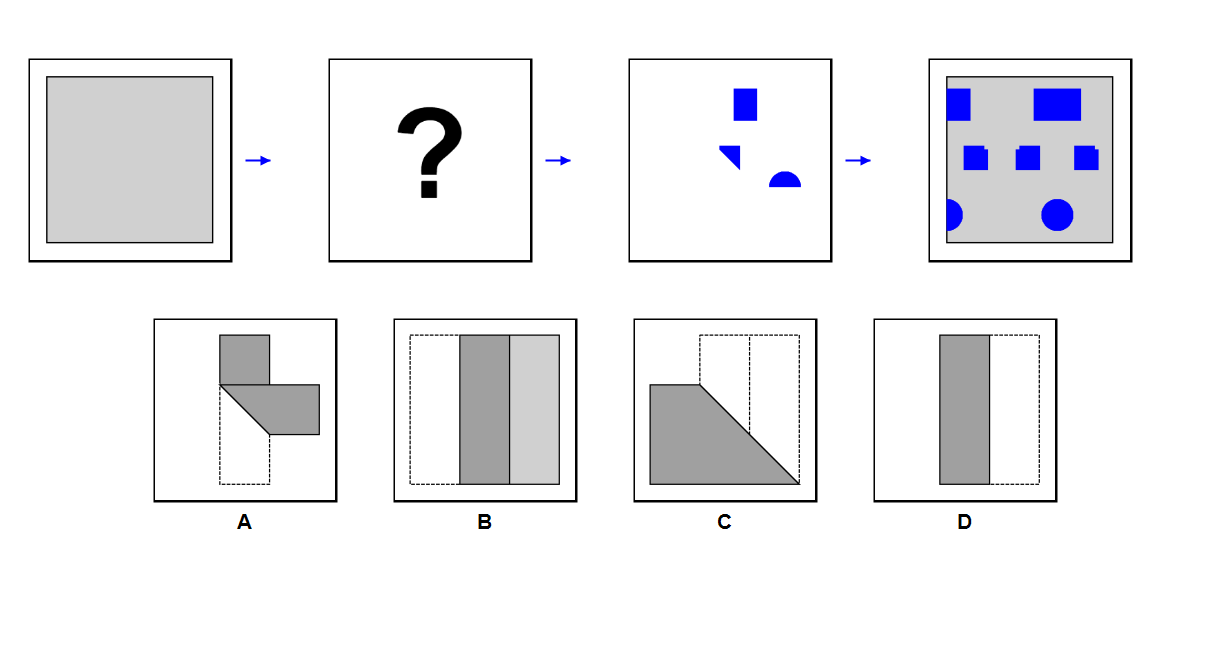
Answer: C